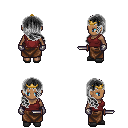
a pixel art fantasy rpg character, female body template, human, dark skin, maroon pirate shirt, robe skirt, gray right-swept hairstyle, gold tiara, metal gloves, gray slippers, dagger, four views (front, back, left, right), 2x2 character sprite sheet, small pixel art, hard edges, no anti-aliasing